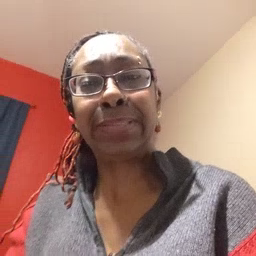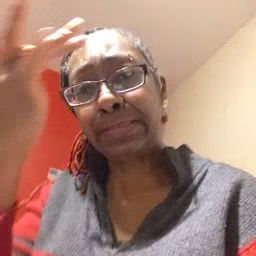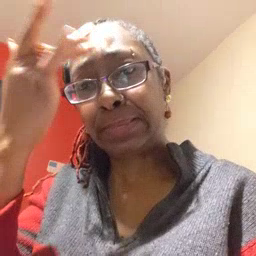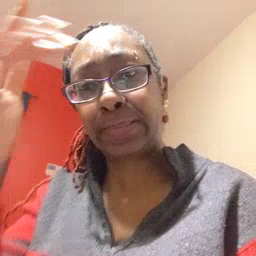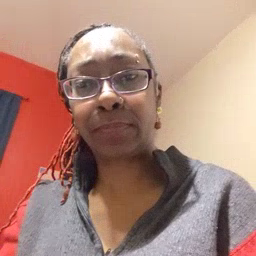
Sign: sick